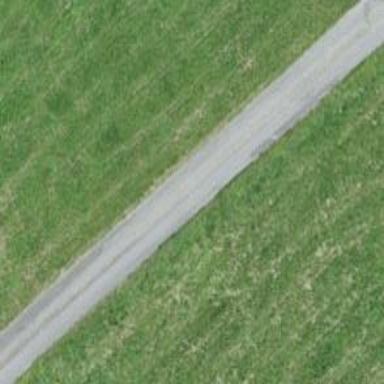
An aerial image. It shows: Paved track road.